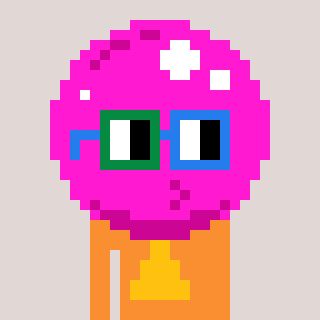
a pixel art character with square green and blue glasses, a bubblegum-shaped head and a orange-colored body on a warm background